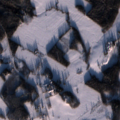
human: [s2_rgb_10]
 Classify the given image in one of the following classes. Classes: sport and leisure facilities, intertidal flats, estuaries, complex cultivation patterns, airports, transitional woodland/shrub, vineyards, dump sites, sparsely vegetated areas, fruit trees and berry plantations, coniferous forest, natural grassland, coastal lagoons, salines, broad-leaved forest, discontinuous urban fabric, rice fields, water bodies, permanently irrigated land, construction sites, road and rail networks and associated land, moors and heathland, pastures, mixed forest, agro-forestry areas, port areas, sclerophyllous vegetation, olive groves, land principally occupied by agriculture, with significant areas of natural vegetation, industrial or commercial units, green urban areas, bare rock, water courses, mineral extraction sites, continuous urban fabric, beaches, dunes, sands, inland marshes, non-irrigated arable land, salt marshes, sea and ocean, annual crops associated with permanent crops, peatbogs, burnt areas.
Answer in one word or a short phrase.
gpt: non-irrigated arable land, land principally occupied by agriculture, with significant areas of natural vegetation, coniferous forest, mixed forest, inland marshes